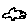
Label: fish